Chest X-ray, PA view. Patient: 46 years old, sex F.
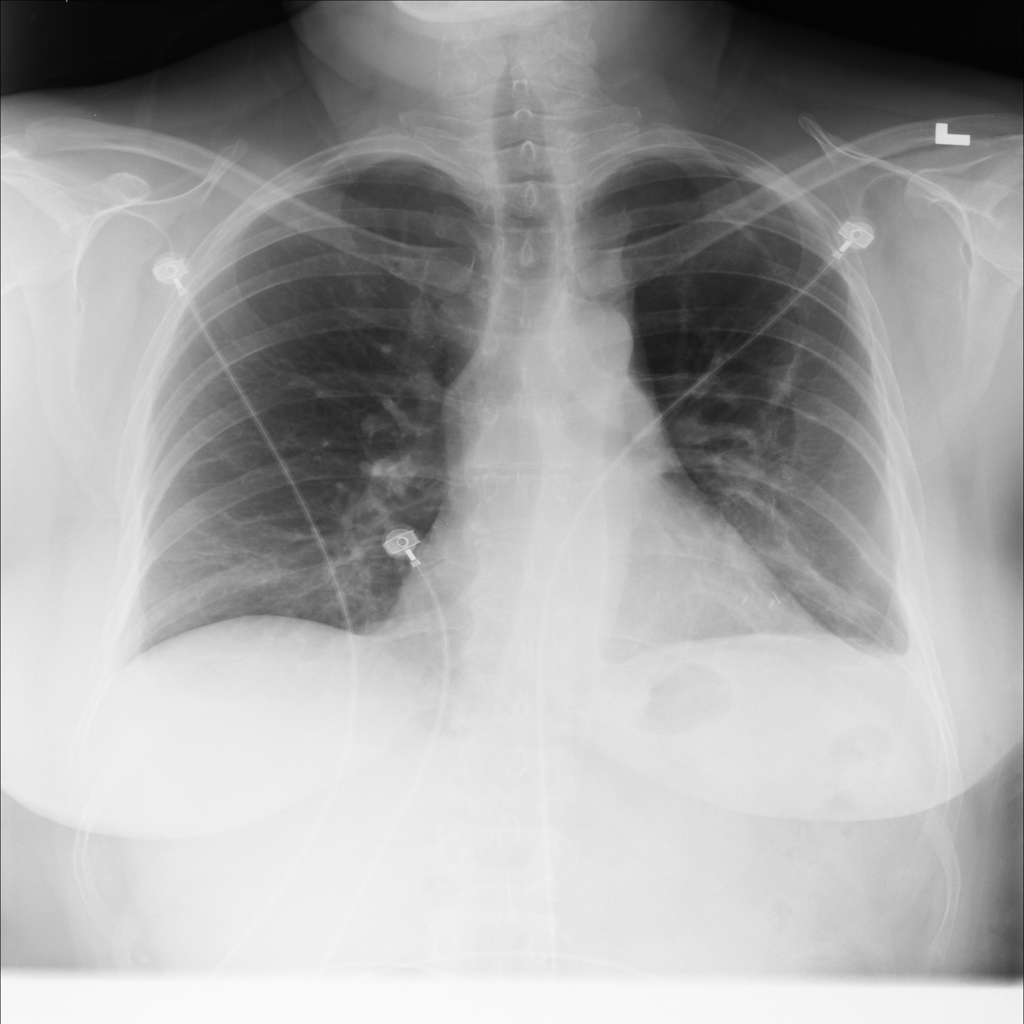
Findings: No Finding